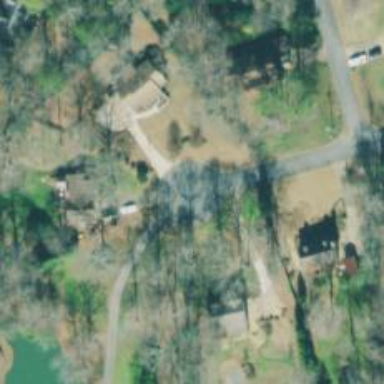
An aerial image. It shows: Residential road.